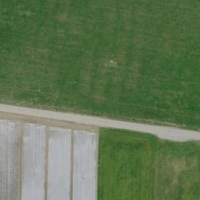
EUNIS habitat code: 52
Species observed at this site:
Corvus cornix
Corvus corone
Larus michahellis
Motacilla alba
Columba palumbus